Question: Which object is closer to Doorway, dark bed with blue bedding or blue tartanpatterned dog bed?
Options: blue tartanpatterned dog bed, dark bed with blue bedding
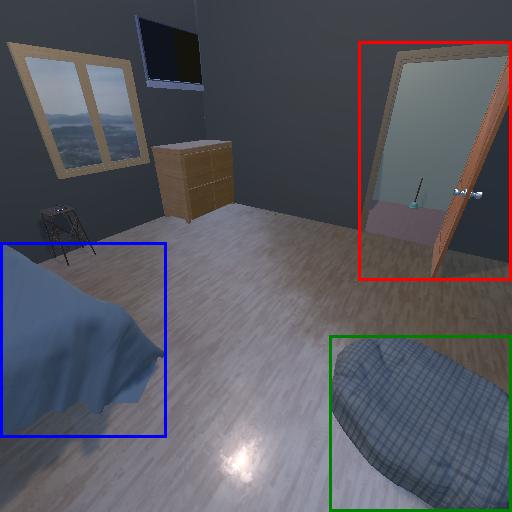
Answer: blue tartanpatterned dog bed